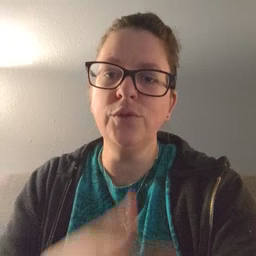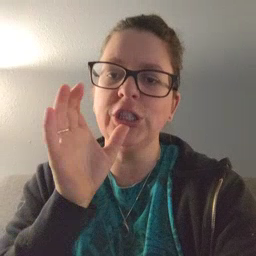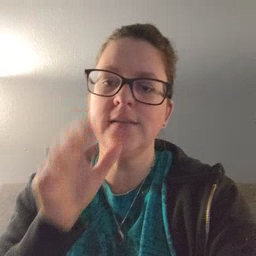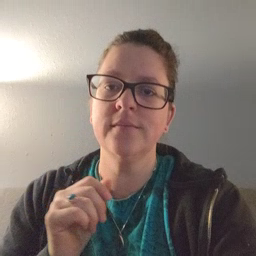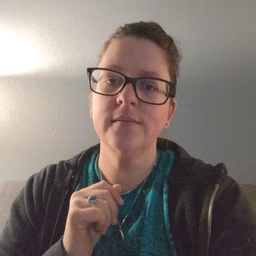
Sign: drink